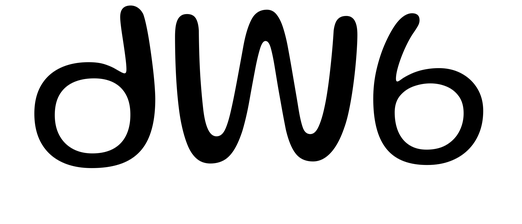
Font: Gluten_Light